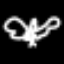
Label: angel